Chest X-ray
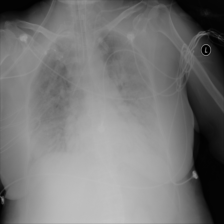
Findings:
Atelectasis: negative
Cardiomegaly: negative
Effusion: positive
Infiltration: positive
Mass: negative
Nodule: negative
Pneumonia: negative
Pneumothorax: negative
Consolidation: negative
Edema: positive
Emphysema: negative
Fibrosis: negative
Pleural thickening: positive
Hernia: negative